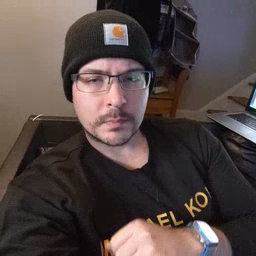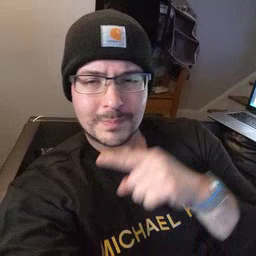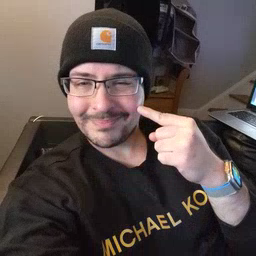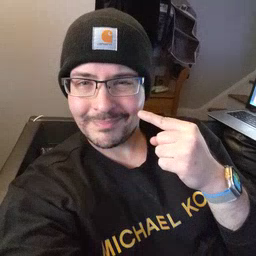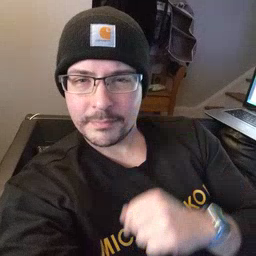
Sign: smile